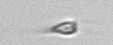
Label: Calciopappus